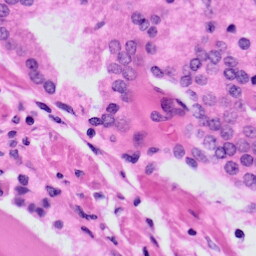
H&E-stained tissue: Prostate